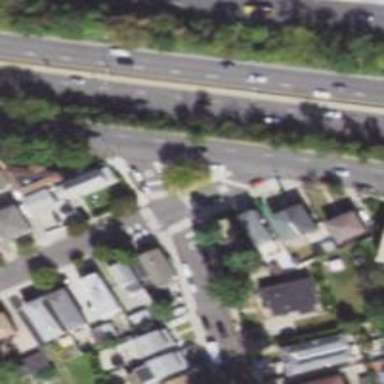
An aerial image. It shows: Unmarked crossing on the road.